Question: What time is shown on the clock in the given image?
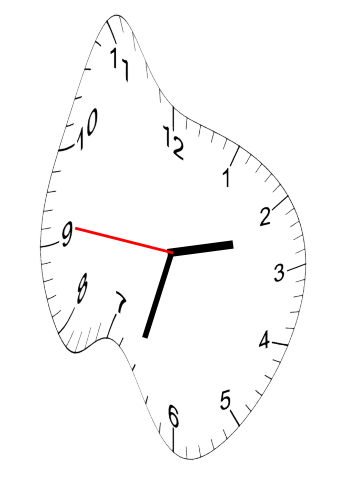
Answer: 02:32:46